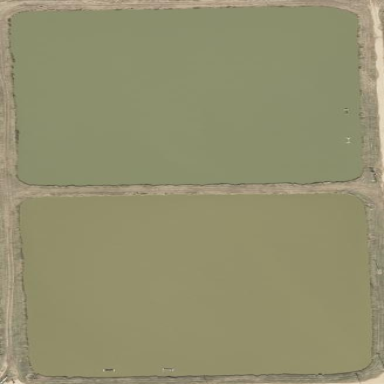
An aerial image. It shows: Aquaculture pond with natural water.